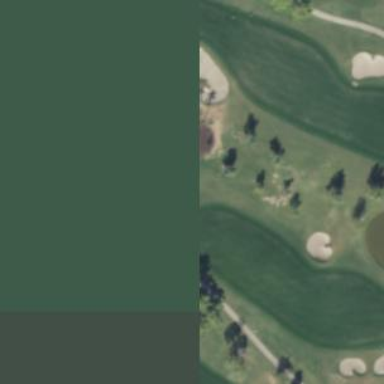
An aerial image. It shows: Scenic golf fairway.